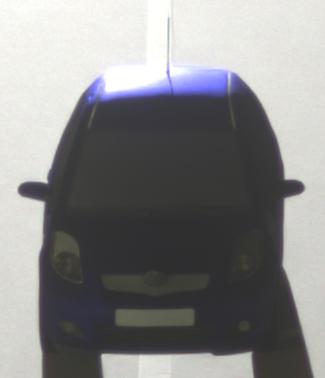
Make: Toyota
Model: Yaris 1.0
Detailed model: Yaris (XP13)
Model produced from: 2011/10
Model produced until: 2014/08
Doors: 3
Color: blue
Road condition: dry road
Daytime: night
Contrast: high contrast